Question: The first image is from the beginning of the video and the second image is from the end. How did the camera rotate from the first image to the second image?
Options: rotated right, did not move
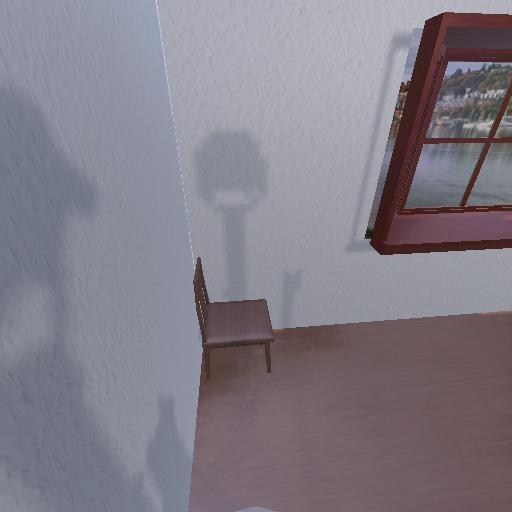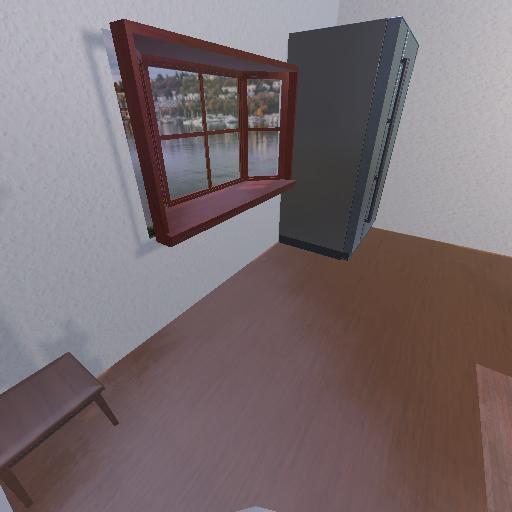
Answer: rotated right